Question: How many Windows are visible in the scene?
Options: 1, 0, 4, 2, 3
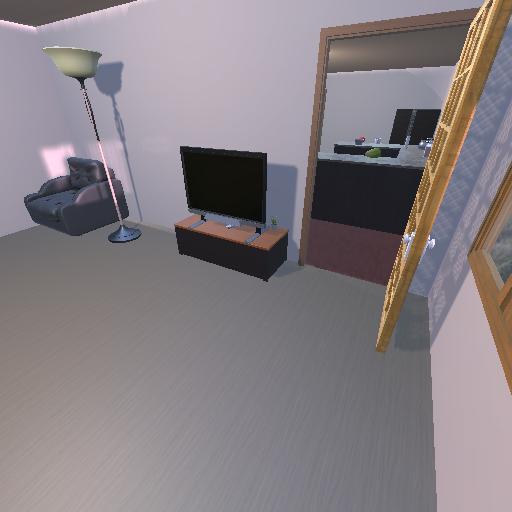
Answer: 1